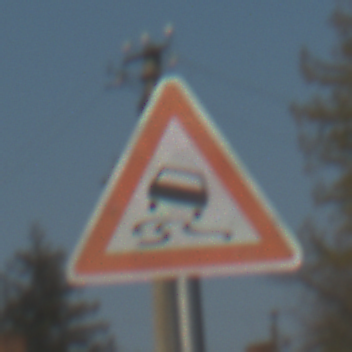
Verkehrszeichen: SchleuderOderRutschgefahr
Umgebung: Outdoor, Suburban
Tageszeit: MorningAfternoon
Wetter: PartlyCloudy
Licht: Natural
Jahreszeit: NotSpecified
Kontrast: HighContrast